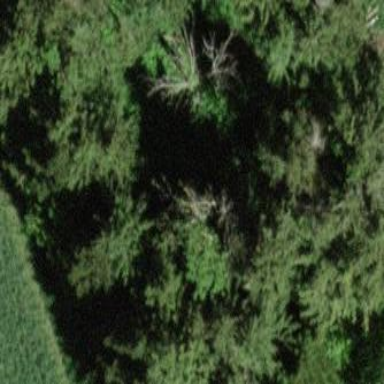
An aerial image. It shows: Forest area.